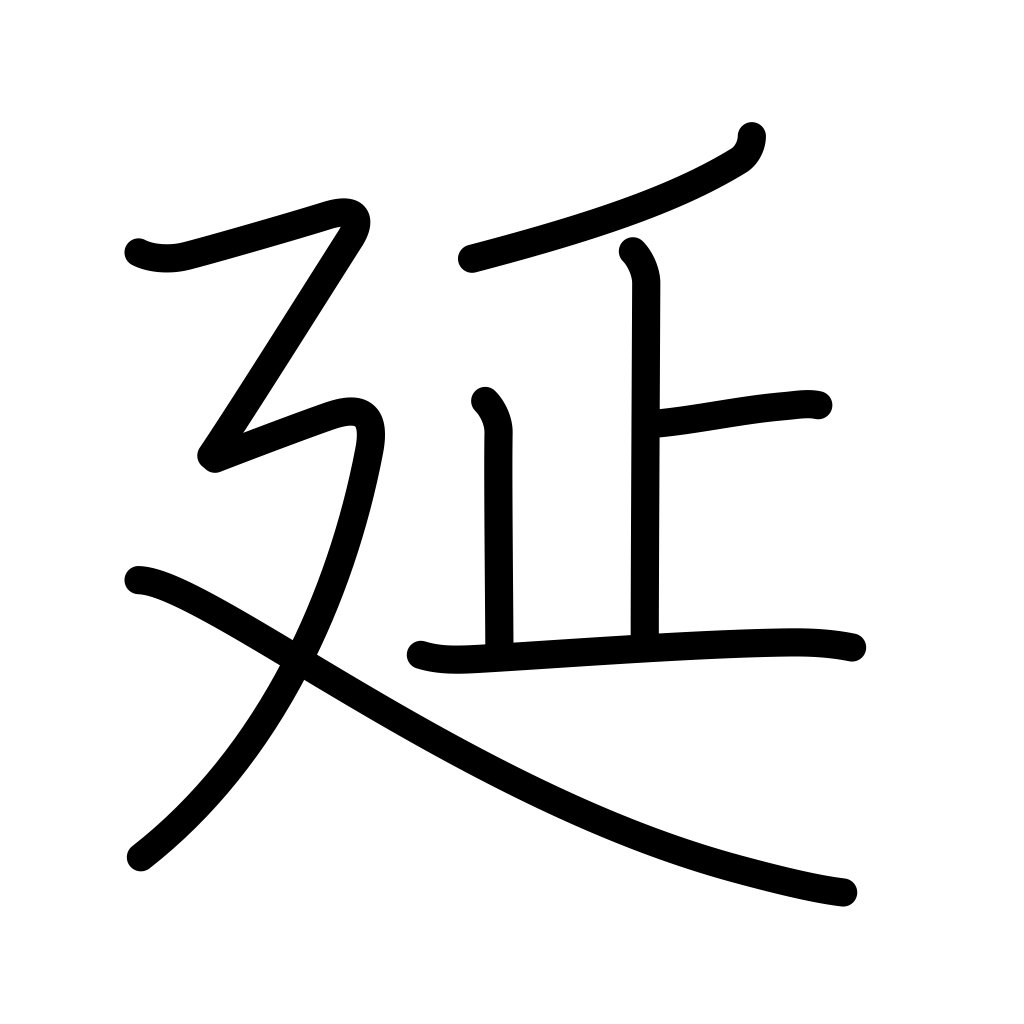
Meaning: prolong, stretching